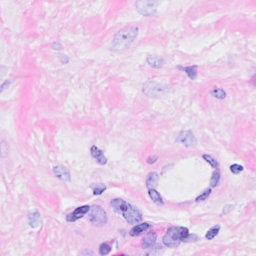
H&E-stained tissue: Breast